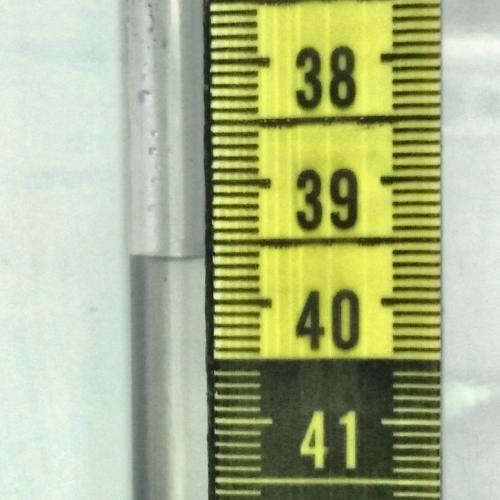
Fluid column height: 39.6 cm